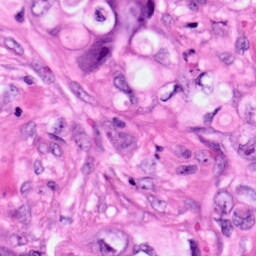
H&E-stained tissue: Pancreatic